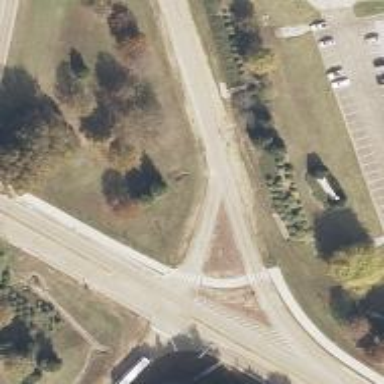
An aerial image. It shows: Primary link road with asphalt surface.